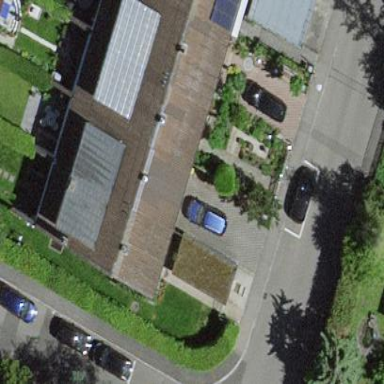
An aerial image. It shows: Terrace building.